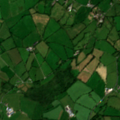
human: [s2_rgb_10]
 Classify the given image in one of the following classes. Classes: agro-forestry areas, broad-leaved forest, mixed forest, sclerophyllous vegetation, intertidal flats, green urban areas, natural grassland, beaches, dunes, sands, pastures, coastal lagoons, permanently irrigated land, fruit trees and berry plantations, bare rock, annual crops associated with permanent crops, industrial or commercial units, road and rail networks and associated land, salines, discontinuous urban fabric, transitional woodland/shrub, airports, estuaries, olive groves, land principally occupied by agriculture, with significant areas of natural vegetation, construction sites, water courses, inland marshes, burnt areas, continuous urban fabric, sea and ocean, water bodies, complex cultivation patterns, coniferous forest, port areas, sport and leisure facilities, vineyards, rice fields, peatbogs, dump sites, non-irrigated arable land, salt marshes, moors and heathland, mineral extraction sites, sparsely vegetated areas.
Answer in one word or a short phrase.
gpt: pastures